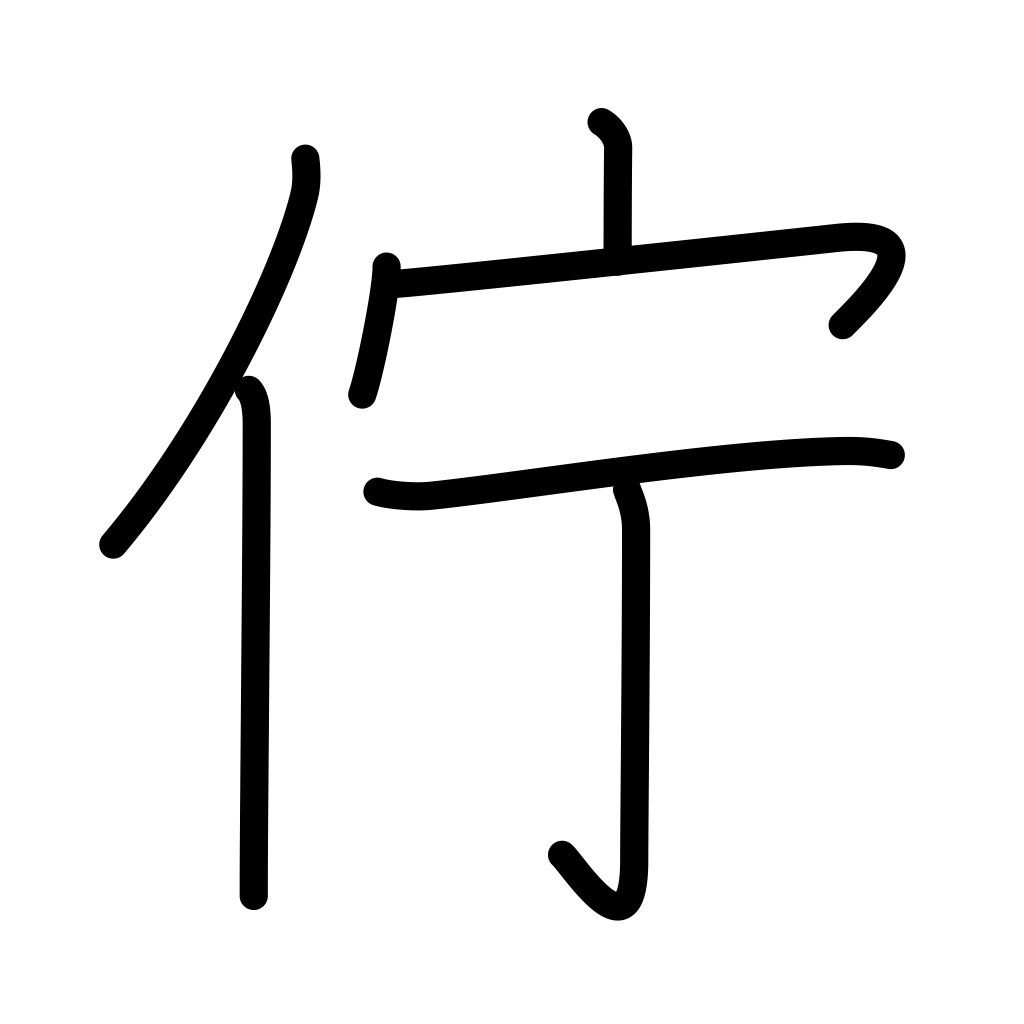
Meaning: stop, linger, appearance, figure, bearing